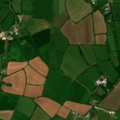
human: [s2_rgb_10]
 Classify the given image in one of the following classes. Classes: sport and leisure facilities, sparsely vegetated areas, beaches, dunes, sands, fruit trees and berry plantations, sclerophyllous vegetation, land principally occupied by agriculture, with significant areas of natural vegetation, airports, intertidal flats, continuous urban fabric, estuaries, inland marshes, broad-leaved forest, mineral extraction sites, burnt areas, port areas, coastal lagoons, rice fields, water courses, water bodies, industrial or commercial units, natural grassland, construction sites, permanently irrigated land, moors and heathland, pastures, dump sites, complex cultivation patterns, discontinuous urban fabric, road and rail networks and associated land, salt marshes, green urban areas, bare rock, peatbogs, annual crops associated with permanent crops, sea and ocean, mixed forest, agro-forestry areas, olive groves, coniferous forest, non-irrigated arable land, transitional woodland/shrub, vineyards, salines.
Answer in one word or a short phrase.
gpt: pastures